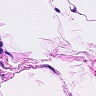
Metastatic tissue present: no